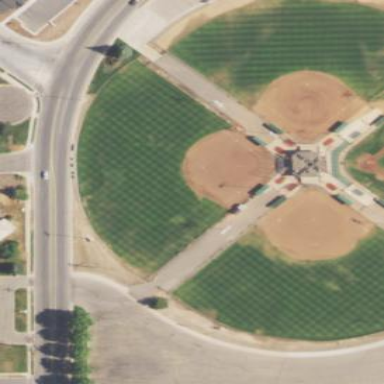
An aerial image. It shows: Baseball pitch for leisure and sports activities.